Interaction volume radius: 5 \u00c5
Interaction volume height: 25 \u00c5
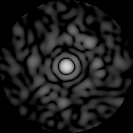
Disorder parameter: 0.7972